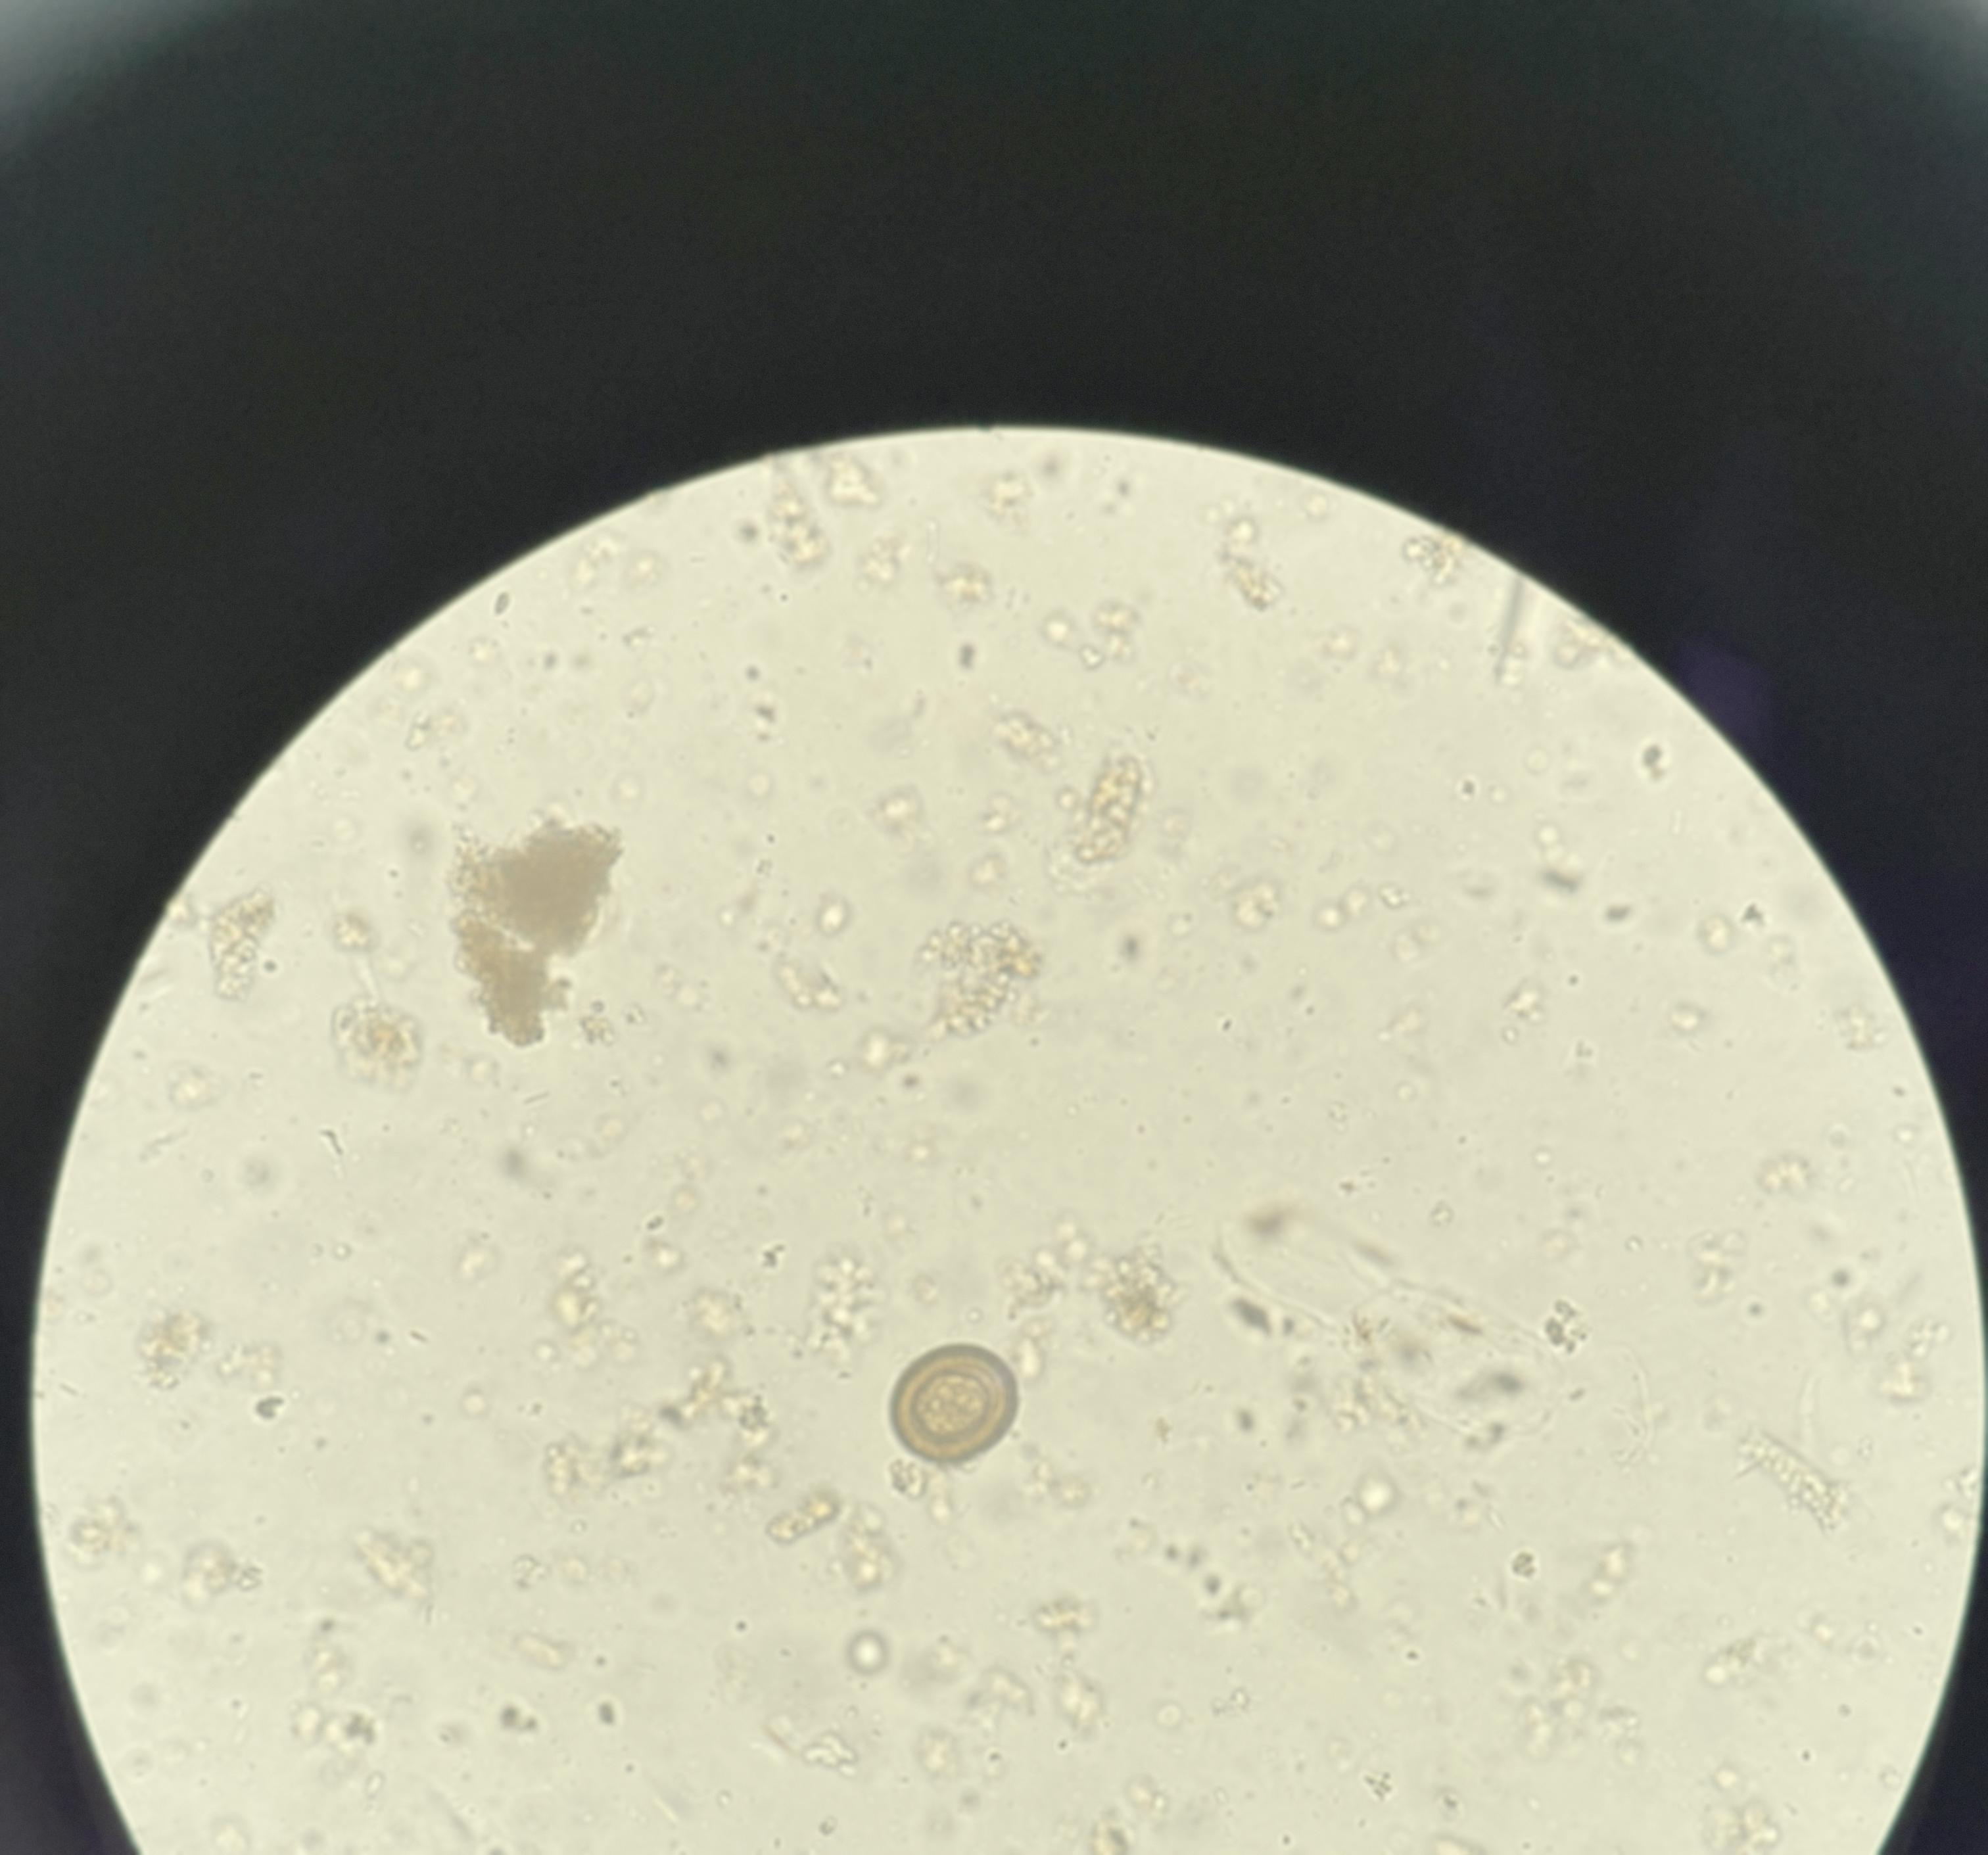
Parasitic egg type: Taenia spp. egg